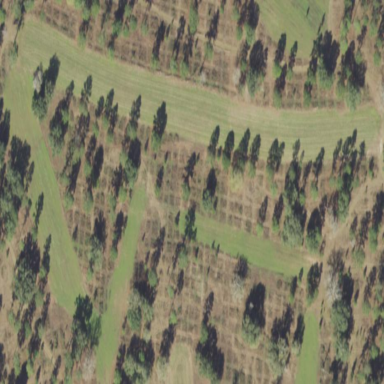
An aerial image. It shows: Orchard.